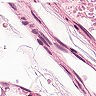
Metastatic tissue present: no